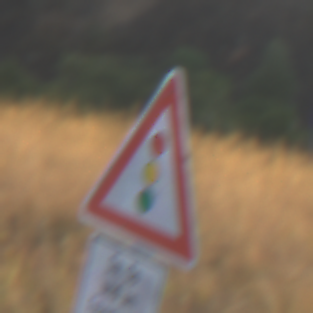
Verkehrszeichen: Lichtzeichenanlage
Zusatzzeichen unten: ZeitangabenMitBeschraenkungAufWochentage9
Umgebung: Outdoor, Nature
Tageszeit: SunriseSunset
Wetter: Clear
Licht: Natural
Jahreszeit: NotSpecified
Kontrast: HighContrast